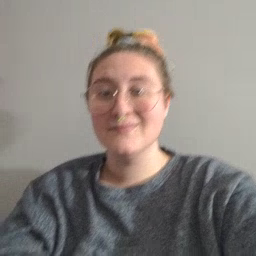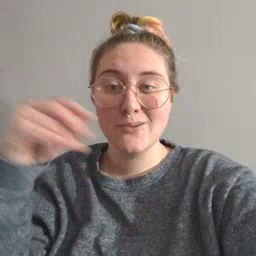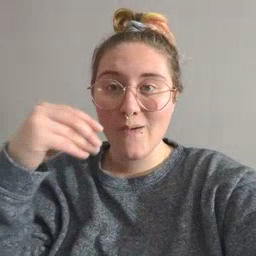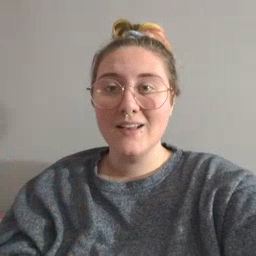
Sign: store